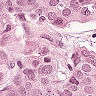
Metastatic tissue present: yes